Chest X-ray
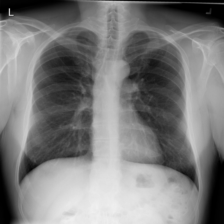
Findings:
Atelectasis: negative
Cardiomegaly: negative
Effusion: negative
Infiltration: negative
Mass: negative
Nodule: negative
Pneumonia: negative
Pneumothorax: negative
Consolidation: negative
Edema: negative
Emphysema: negative
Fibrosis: negative
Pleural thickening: negative
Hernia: negative